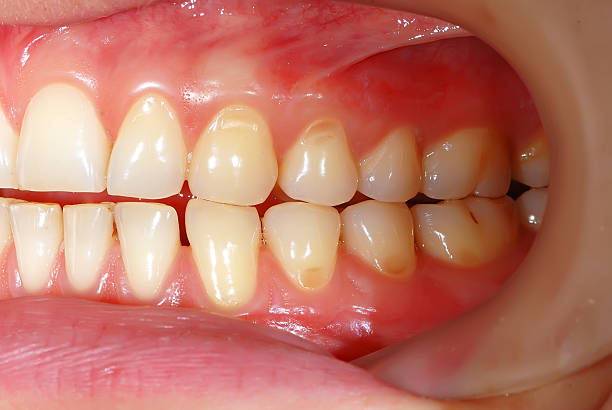
Condition: Gingivitis